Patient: sex M, age 61
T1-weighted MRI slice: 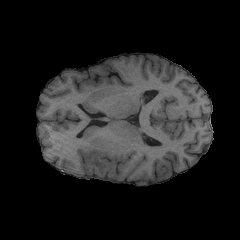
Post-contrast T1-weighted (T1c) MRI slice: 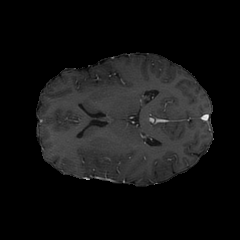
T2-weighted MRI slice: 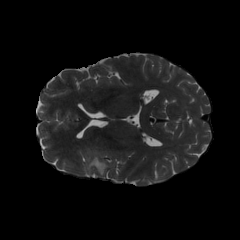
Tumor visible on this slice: yes
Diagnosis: Glioblastoma, IDH-wildtype
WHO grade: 4